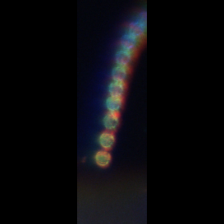
Taxon: Stephanopyxis
Group: Diatoms